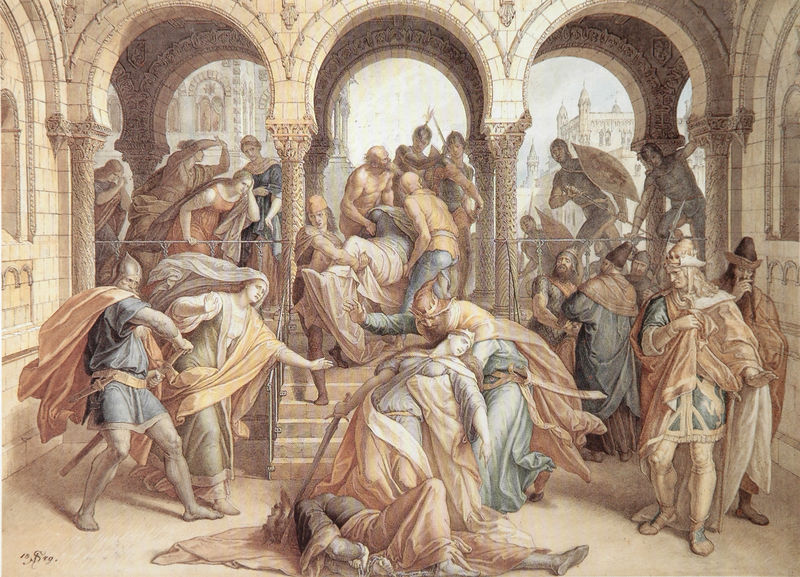
Titel: Kriemhilds Tod - Schlussbild
Künstler: Julius Schnorr von Carolsfeld
Standort: Berlin
Institution: Staatliche Museen zu Berlin, Kupferstichkabinett
Schlagwörter: blau, dunkel, gemälde, gruppe, himmel, kampf, kopf, kämpfer, mann, nackt, schatten, weiß, wunde, aquarell, frauen, gelb, grün, landschaft, menschen, mädchen, ocker, stadt, braun, frau, grau, hell, hut, hüte, licht, männer, schwarz, szene, säule, säulen, tür, zeichnung, blick, gebäude, haus, rot, schloss, tuch, beige, malerei, bart, bärte, arme, blass, blicke, kleidung, mord, rache, stein, steine, tod, tot, signatur, öl, häuser, kirche, boden, gewand, gold, gewänder, theater, krone, prinzessin, renaissance, adelige, beine, bogen, schuhe, tag, hof, rundbogen, romantik, krieg, schlacht, treppe, treppen, könig, soldaten, wandmalerei, maler, geländer, stufe, stufen, tor, halle, schauspiel, bögen, gang, schild, arkade, innenhof, burg, gefangen, gefangennahme, raub, schilder, schwert, schwerter, waffen, jacken, soldat, bürger, tumult, mäntel, helm, stiefel, entwurf, ritter, kämpfen, rüstung, arkaden, kapitell, römer, dunkle, hilfe, dolch, mittelalter, märchen, rundbögen, krieger, wächter, nibelungen, könige, königin, schwind, verletzung, jerusalem, ohnmacht, hüten, wachen, ermorden, klagen, anschlag, tonsur, rüstungen, treffe, cornelius, alexander der große, apelles, arte, die verleumdung, ermodung, kriemhild, lukian, ziehcnung, überfallen, krankenwagen, aülenbogen, meuchelei